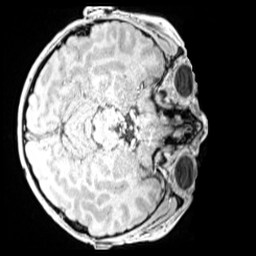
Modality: MP2RAGE
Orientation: axial
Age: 11
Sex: male
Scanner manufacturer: siemens
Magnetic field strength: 3 T
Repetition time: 4 s
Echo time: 0.00299 s